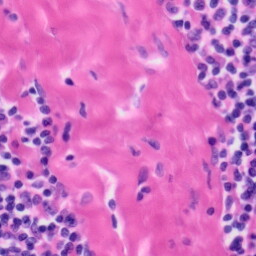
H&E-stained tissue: Tonsil